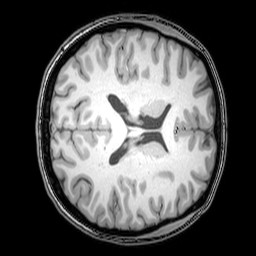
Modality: T1w
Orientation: axial
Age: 25
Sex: female
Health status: healthy
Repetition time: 0.081 s
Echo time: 0.037 s